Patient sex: M
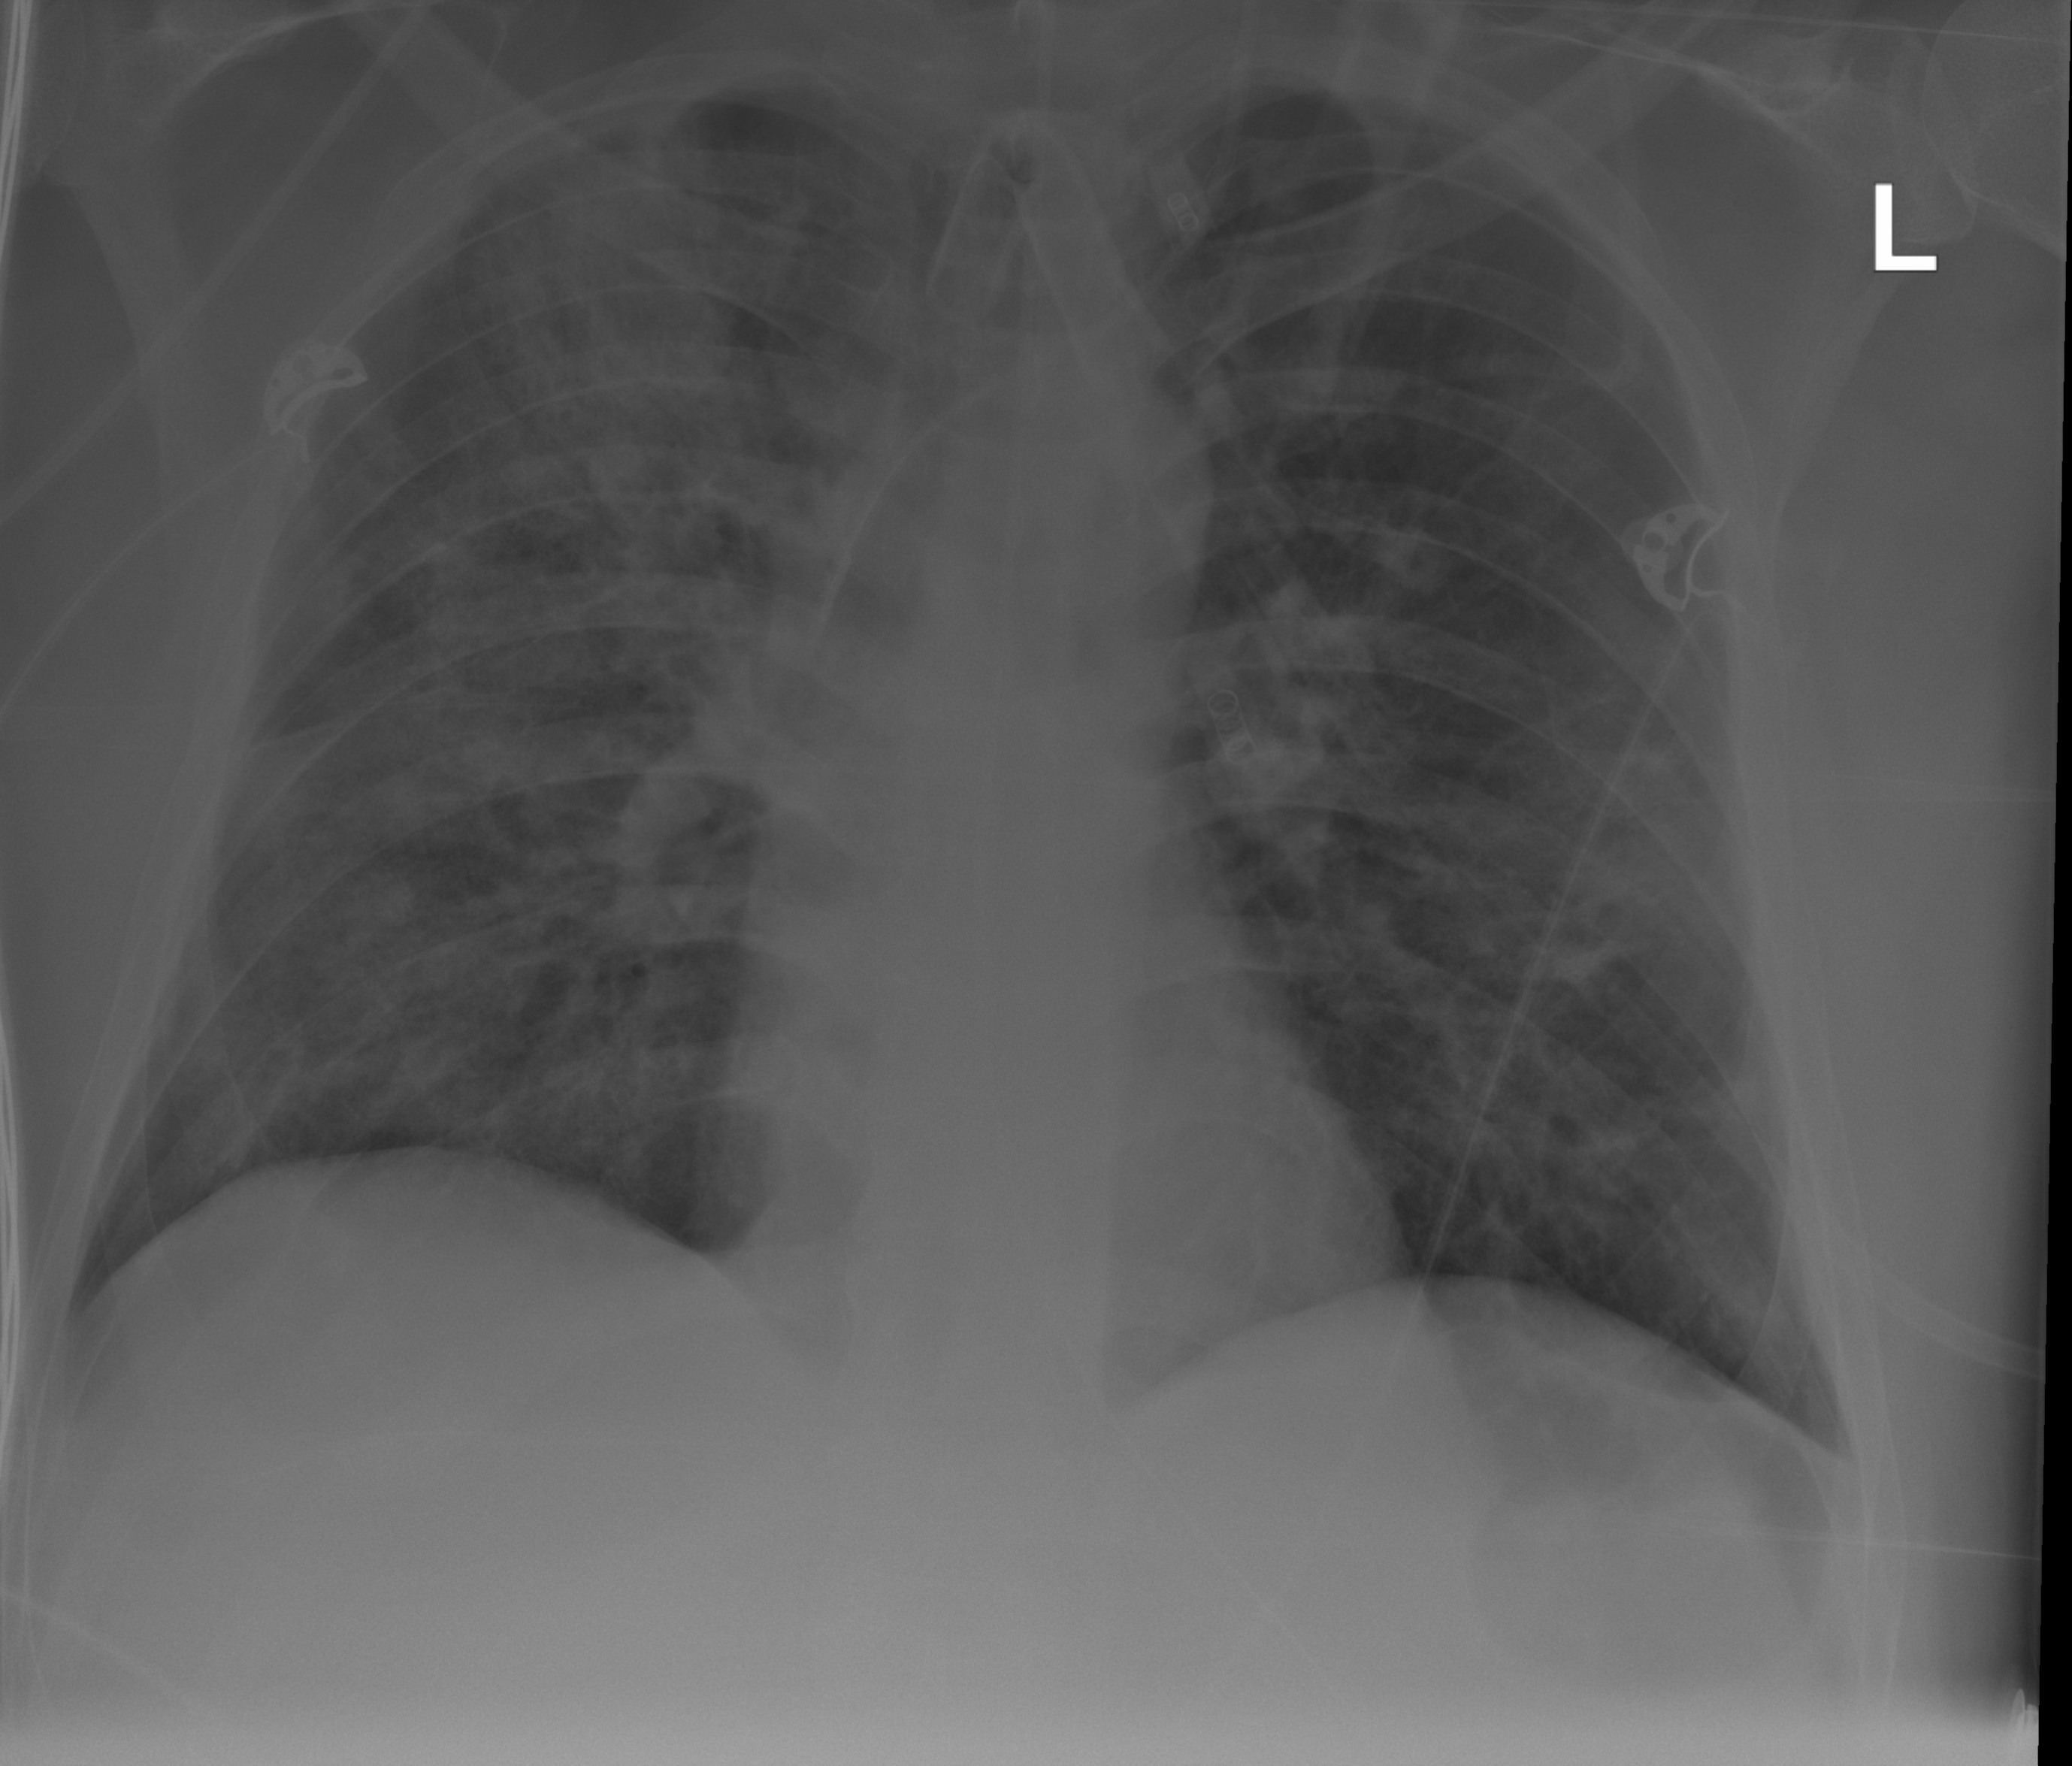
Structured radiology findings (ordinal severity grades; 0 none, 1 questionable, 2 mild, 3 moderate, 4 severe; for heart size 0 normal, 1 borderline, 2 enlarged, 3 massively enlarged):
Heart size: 0
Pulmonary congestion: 0
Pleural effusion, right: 0
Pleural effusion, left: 0
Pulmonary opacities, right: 3
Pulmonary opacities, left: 2
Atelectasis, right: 3
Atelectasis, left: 2